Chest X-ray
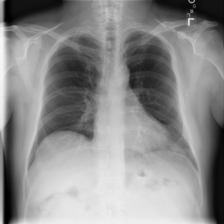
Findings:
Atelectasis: negative
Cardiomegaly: negative
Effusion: negative
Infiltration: negative
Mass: negative
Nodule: negative
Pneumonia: negative
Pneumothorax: negative
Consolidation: negative
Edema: negative
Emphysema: negative
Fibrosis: negative
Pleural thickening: negative
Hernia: negative